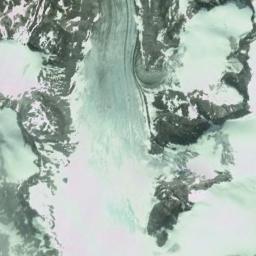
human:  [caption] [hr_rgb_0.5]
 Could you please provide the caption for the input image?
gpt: The snowberg is covered with glaciers .

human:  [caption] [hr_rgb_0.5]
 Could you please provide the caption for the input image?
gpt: The snow berg is consist of bare land and white snow .

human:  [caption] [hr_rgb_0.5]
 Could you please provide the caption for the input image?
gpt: The ground on the snowberg is uneven .

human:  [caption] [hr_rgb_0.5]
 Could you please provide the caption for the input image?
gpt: A snow-covered mountain covered in large areas .

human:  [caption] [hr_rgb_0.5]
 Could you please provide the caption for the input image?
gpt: There are much snow on the snowberg .